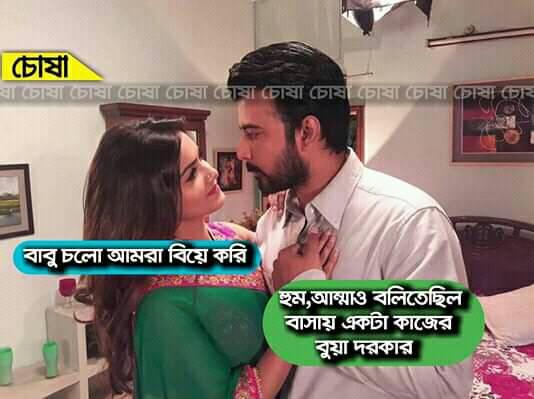
Caption: বাবু চলো আমরা বিয়ে করি     হুম, আম্মাও বলতেছিল বাসায় একটা কাজের বুয়া দরকার
Label: hate